Chest X-ray:
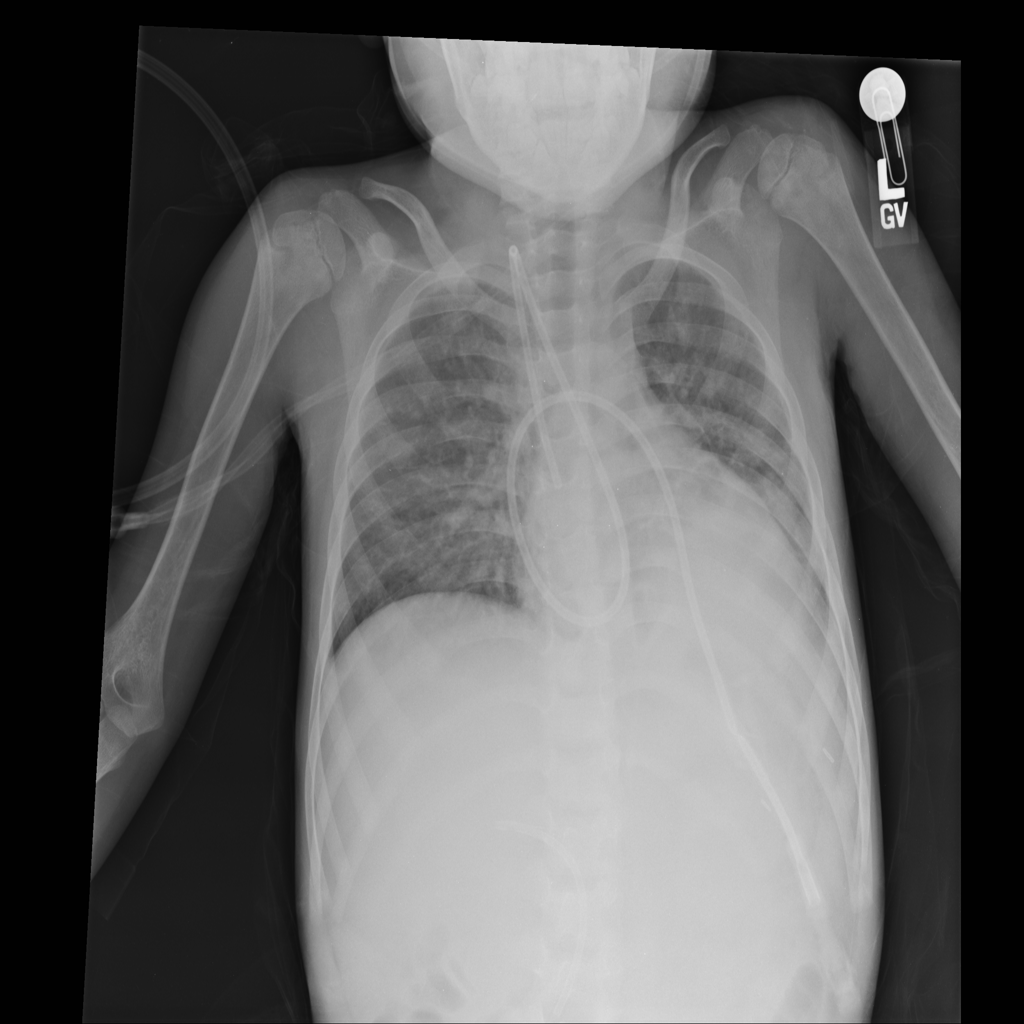
Findings: Consolidation, Effusion
No abnormal finding: no